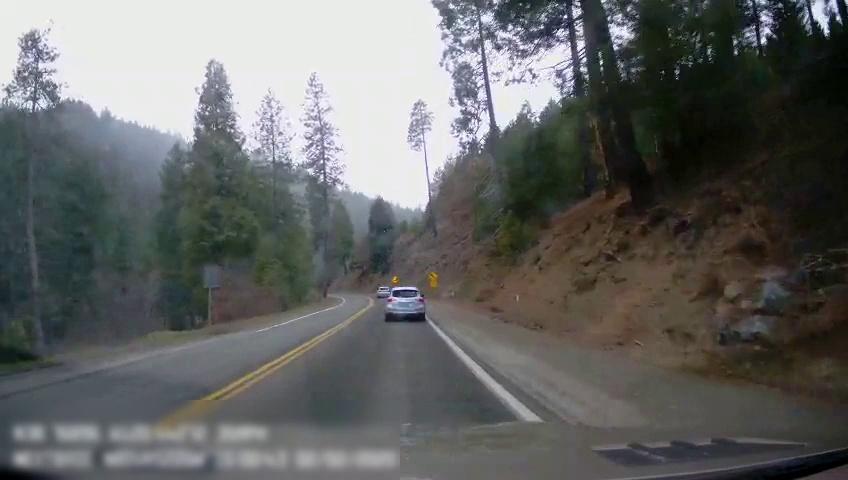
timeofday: Day
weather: Cloudy
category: Drivable Space
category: Vehicles | SUV
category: Vehicles | SUV
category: Lanes | Alternate Lane
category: Lanes | Current Lane
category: Lanes | Opposite Lane
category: Lanes | Opposite Lane
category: Traffic | Signs